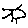
Label: sun